Question: Take a look at the picture. I have created 3 lists. The items in the list on the left hand side is draggable (jquery-ui v1.8.20). You can drag a picture from the list on the left hand side and drop them on the list in the middle. The lists can contain many pictures so I decided to add a scrollbar using slimScroll.js (v0.5) to get scrolling on those lists.
When I drag an item from the list on the left hand side the item disappears behind the middle list. This has something to do with the implementation of the slimScroll plugin.
Do any of you have similar problems with the slimScroll together with jquery draggable? How did you fix it?

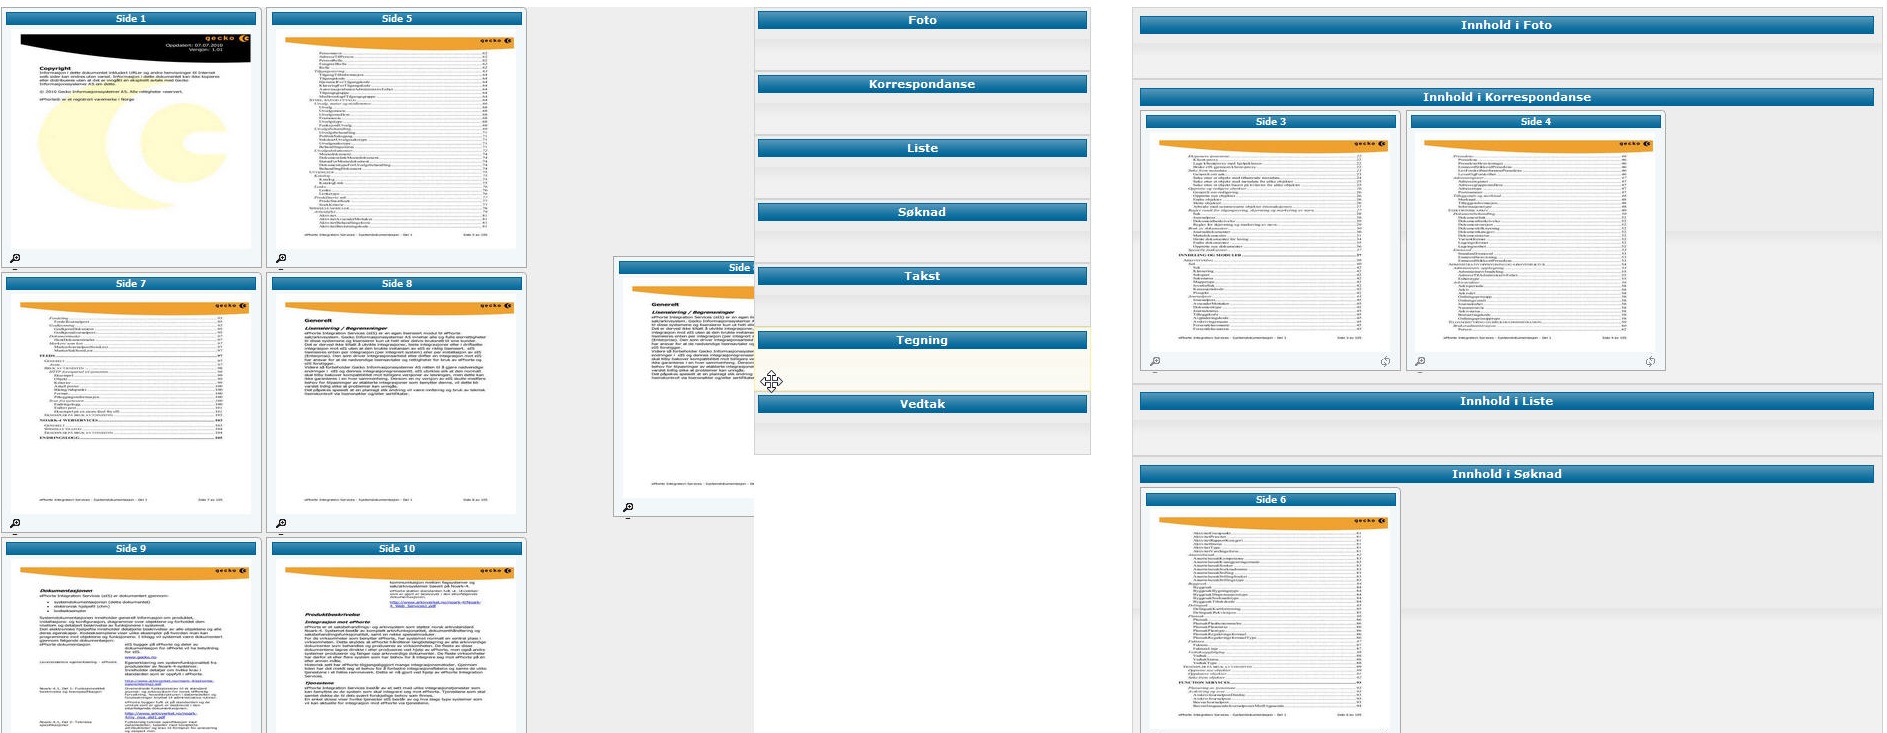
Answer: I found the solution to my problem
I added a the '<div id="documentPageDraggableHelper" class="gallery ui-helper-reset"></div>' outside the other divs that make up the page:
'''
<div id="mainCategorizerContainer">
<div id="documentPageRecords" class="documentPagesRecordsArea ui-widget-header">
<span></span>
</div>
<div id="uncategorizedArea" class="uncategorized-area" >
<div class="uncategorized-document-pages-list-area">
<div id="scroll-content-uncategorizedPagesList" >
<ul id="uncategorizedPagesList" class="gallery ui-helper-reset ui-widget ui-helper-clearfix uncategorizedPages">
</ul>
</div>
</div>
</div>
<div id="categorizedArea" class="categorized-area">
<div class="document-category-list-area">
<div id="scroll-content-documentCategoryList" >
<ul id="documentCategoryList" class="ui-helper-reset">
</ul>
</div>
</div>
<div class="categorized-document-pages-list-area">
<div id="scroll-content-categorizedDocumentPagesList">
<ul id="categorizedDocumentPagesList" class="ui-helper-reset" >
</ul>
</div>
</div>
</div>
<div id="splitDocumentDialog"><span id="splitDocumentDialogContent"></span></div>
<div id="documentPageDraggableHelper" class="gallery ui-helper-reset"></div>
</div>
'''
On the draggable list on the left hand side I added an appendTo option like this
'''
uncategorizedPagesListDraggableOptions = {
cancel: "a.ui-icon",
revert: "invalid",
containment: "document",
helper: "clone",
cursor: "move",
appendTo: '#documentPageDraggableHelper'
}
'''